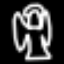
Label: angel